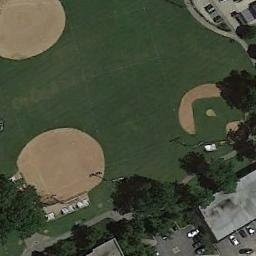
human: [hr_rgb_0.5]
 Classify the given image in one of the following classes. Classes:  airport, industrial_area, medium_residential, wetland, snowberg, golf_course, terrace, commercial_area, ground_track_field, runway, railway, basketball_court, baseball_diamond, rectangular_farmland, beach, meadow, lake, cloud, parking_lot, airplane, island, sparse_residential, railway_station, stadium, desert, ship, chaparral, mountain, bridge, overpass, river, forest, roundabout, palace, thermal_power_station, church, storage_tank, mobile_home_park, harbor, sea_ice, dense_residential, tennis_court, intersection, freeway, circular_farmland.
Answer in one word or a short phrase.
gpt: baseball_diamond